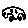
Label: car